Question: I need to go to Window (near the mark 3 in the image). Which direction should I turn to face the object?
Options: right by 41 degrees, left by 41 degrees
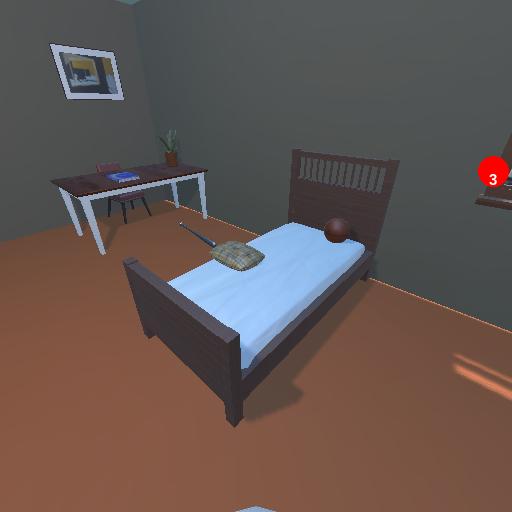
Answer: right by 41 degrees